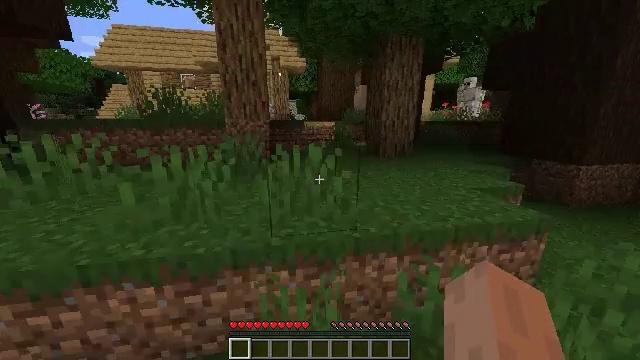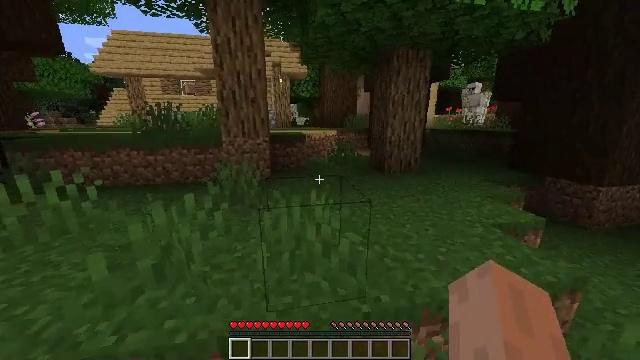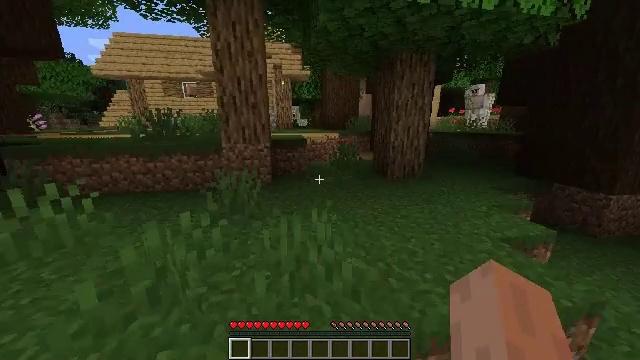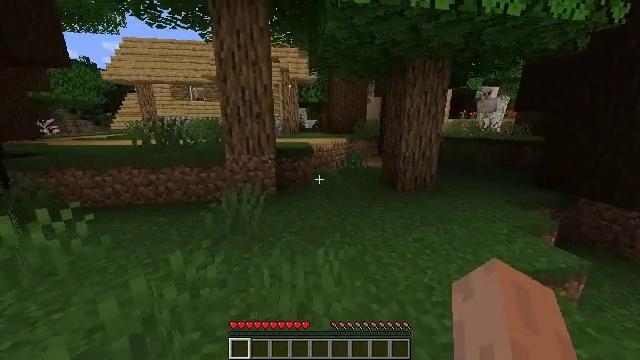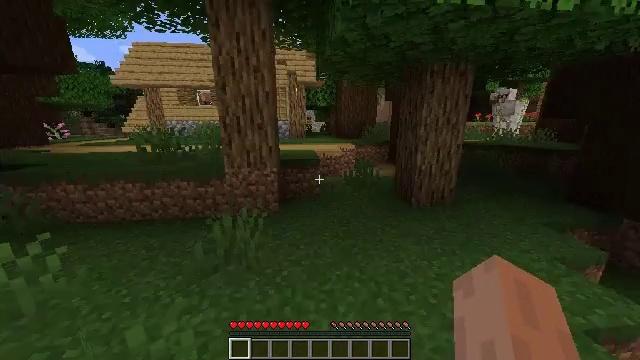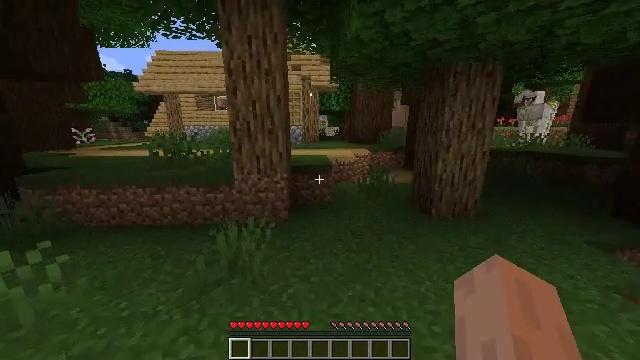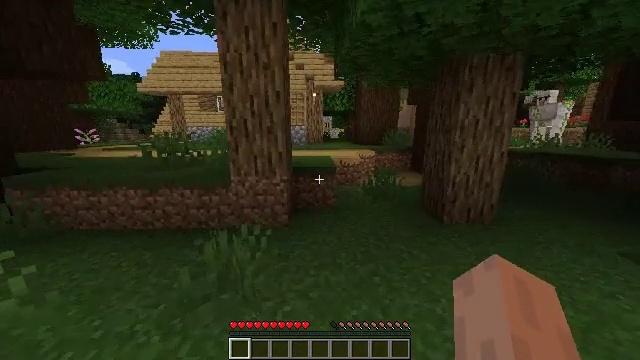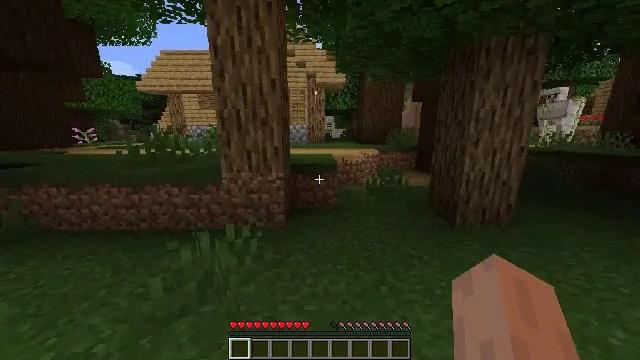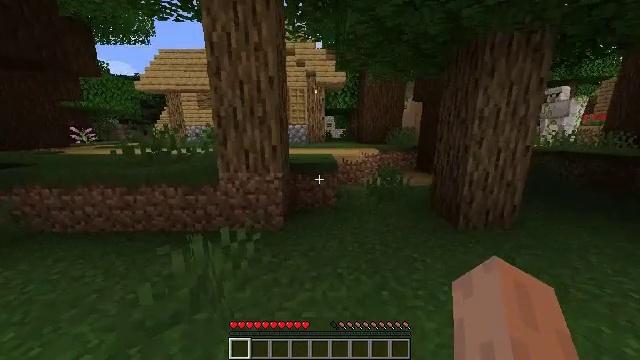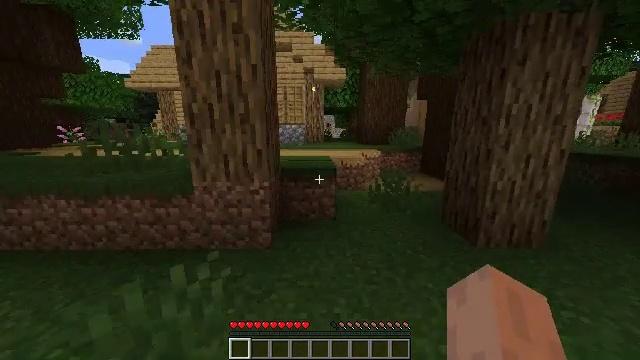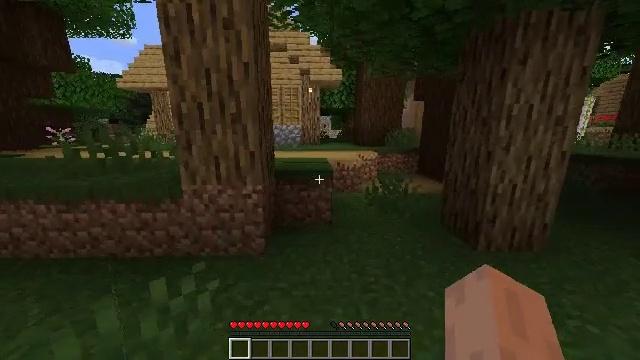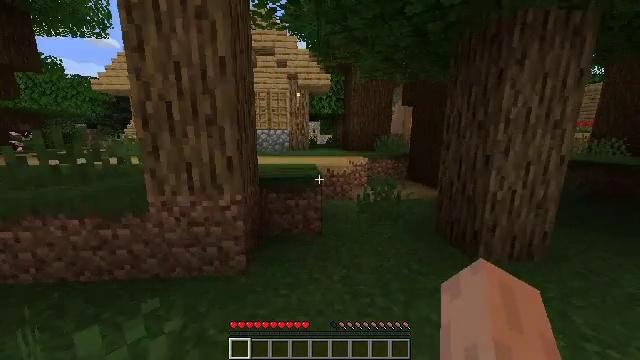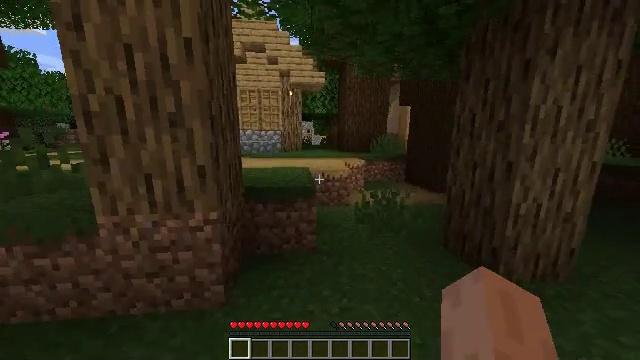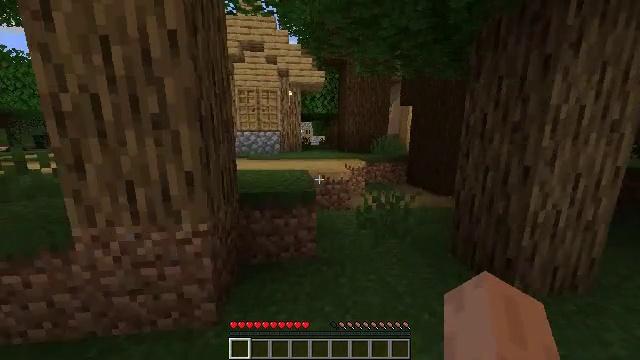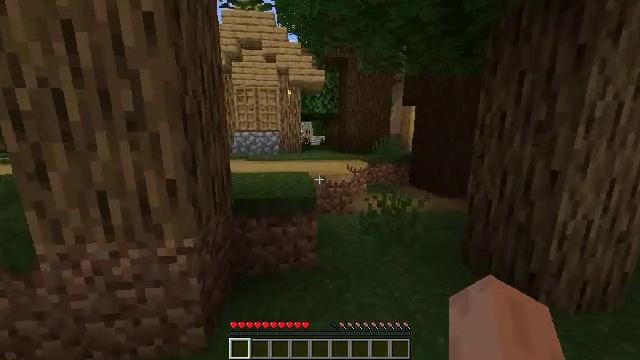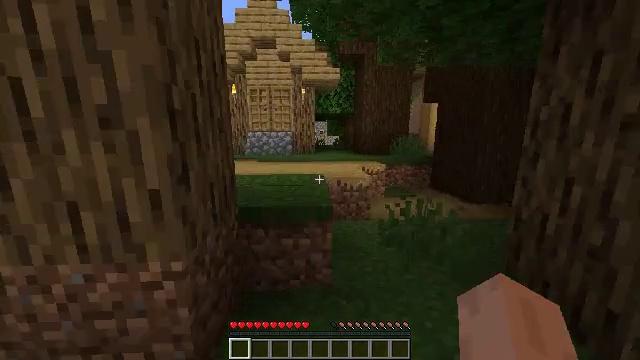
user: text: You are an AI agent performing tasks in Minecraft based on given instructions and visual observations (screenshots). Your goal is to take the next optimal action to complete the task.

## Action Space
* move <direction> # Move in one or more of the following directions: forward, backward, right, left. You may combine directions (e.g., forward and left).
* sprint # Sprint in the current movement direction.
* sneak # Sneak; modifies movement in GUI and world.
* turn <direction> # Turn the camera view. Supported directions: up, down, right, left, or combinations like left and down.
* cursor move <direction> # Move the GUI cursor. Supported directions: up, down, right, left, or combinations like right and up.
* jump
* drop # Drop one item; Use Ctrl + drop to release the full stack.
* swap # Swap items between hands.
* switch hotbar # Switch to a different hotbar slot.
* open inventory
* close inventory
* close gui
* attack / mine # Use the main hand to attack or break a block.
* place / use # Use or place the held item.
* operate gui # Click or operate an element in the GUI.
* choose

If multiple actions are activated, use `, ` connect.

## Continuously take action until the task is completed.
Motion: motion action
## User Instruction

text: Attack the oak planks to recycle it.
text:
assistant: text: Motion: move forward, jump
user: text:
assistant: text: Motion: move forward, jump
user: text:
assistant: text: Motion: move forward, turn left, jump
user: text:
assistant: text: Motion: move forward, turn left
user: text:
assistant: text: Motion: move forward, turn left and up
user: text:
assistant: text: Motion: move forward, turn left
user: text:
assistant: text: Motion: move forward
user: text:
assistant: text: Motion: move forward
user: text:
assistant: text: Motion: move forward
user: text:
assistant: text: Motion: move forward
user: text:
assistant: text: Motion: move forward, turn right and up
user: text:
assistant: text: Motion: move forward, turn right
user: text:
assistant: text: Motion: move forward
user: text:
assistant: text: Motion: move forward
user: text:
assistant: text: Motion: move forward, turn left
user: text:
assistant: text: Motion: move forward, turn left
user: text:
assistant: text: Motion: move forward, turn left, jump
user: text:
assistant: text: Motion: move forward, jump
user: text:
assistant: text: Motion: move forward, jump
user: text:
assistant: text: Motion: move forward, jump
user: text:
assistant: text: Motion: move forward, jump
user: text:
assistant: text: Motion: move forward
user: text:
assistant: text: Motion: move forward
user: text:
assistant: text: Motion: move forward, turn left
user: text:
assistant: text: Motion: move forward, turn left
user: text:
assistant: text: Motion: move forward
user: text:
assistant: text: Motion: move forward
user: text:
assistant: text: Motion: move forward
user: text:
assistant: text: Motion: move forward
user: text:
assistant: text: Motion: move forward, turn up